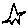
Label: star